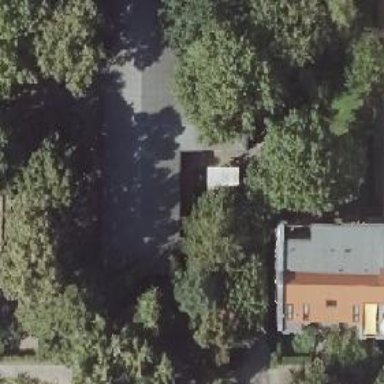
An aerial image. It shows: Kindergarten building.